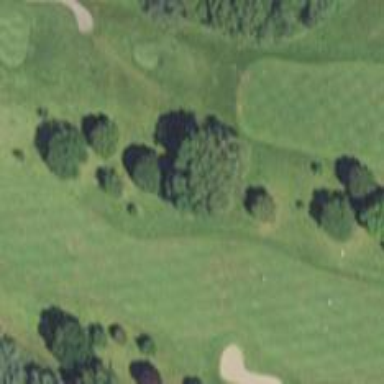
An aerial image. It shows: Golf fairway surrounded by grass.